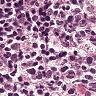
Metastatic tissue present: no